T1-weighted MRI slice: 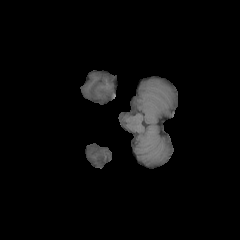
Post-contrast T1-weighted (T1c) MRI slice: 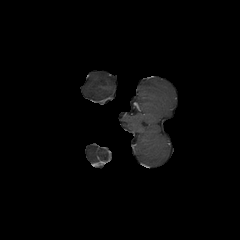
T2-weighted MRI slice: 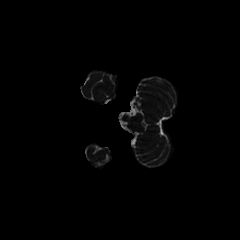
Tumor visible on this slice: no